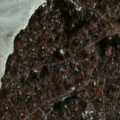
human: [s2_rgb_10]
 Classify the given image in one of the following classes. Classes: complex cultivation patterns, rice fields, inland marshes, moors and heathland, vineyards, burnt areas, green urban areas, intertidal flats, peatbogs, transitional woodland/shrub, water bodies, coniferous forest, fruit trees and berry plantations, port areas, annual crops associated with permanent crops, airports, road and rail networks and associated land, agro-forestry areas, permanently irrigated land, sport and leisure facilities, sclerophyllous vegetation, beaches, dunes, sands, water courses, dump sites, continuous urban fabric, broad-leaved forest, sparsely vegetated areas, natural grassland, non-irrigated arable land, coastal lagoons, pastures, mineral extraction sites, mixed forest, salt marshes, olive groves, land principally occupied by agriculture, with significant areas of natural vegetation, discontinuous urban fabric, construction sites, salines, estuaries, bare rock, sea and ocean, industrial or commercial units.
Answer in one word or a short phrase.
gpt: discontinuous urban fabric, water bodies